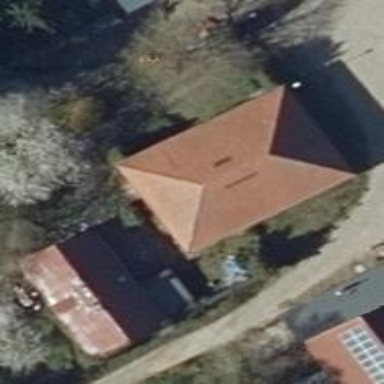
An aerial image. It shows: Shed.